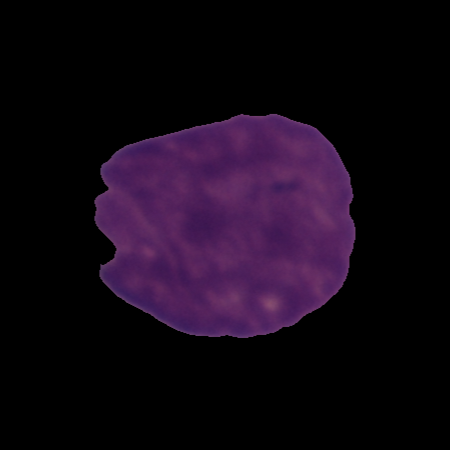
Label: cancer